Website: macys
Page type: billing-address
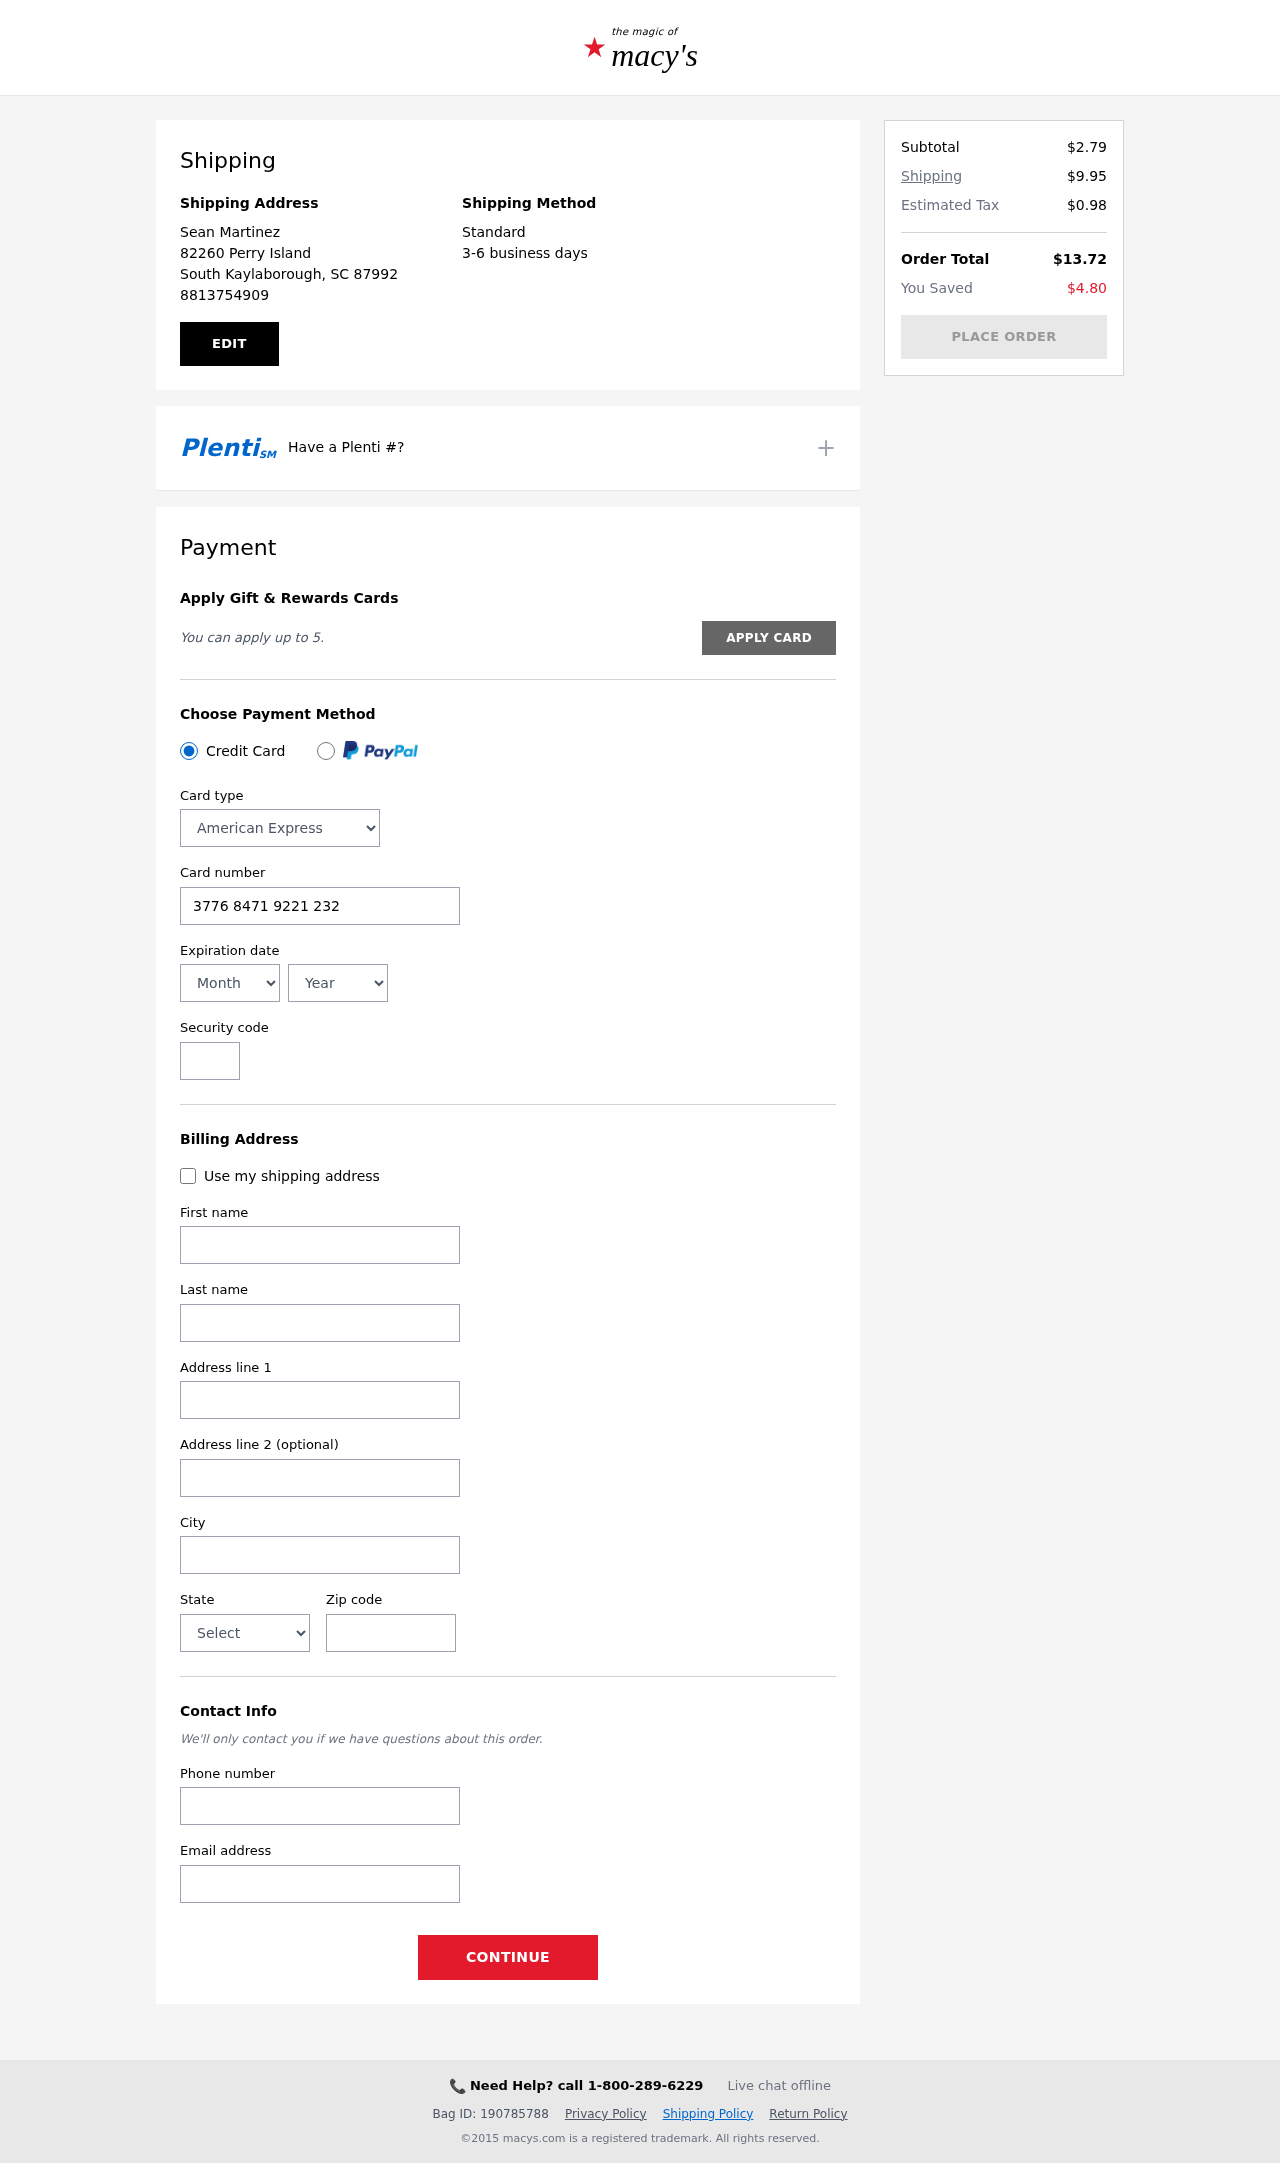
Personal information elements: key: PII_CARD_CVV
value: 1176
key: PII_CARD_EXPIRY_MONTH
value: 01
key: PII_CARD_EXPIRY_YEAR
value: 28
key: PII_CARD_NUMBER
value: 3776 8471 9221 232
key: PII_CARD_TYPE
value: American Express
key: PII_CITY
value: South Kaylaborough
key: PII_CITY_STATE_ZIP
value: South Kaylaborough, SC 87992
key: PII_EMAIL
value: smartinez@yahoo.com
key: PII_FIRSTNAME
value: Sean
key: PII_FULLNAME
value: Sean Martinez
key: PII_LASTNAME
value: Martinez
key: PII_PHONE
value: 8813754909
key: PII_POSTCODE
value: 87992
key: PII_STATE
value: South Carolina
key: PII_STREET
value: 82260 Perry Island
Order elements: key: ORDER_SUBTOTAL
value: $2.79
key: ORDER_SHIPPING_COST
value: $9.95
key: ORDER_TAX
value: $0.98
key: ORDER_TOTAL
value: $13.72
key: ORDER_SAVINGS
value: $4.80